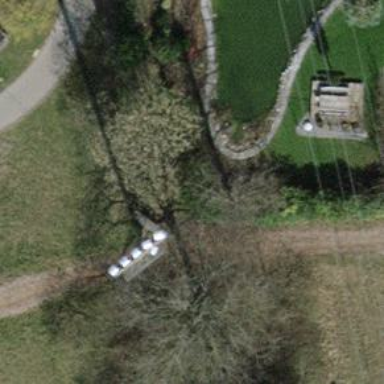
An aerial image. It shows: High mast lamp mount.